Question: Following is the code for my ThreadSafe function
'''
public static void ThreadSafe(Action action)
{
System.Windows.Threading.Dispatcher.CurrentDispatcher.Invoke(System.Windows.Threading.DispatcherPriority.Normal,
new MethodInvoker(action));
}
'''
I am using this 'ThreadSafe' function to access various cross-thread actions. Its working fine in other classes but when I am adding a user control 'Comment' in panel 'commentContainer', its showing following error.
> Cross-thread operation not valid exception
Following its screenshot with the code:

I want to pass the 'comment' string to this control. The control processing is based on this value.
I think my way of using this function is wrong. Can any one please improve my code if its not correct? And if correct then please tell me what to do to solve this issue?
Also note that when I removed the 'foreach' loop, the background worker is working fine.
'setTopicInfo()' code:
'''
public void setTopicInfo()
{
try
{
TopicInfo.Text = "Topic Views: " + dops.getVisiteds(tid) + " | " +
"People Involved: " + dops.getPeopleInvolved(tid) + " | ";
}
catch (Exception)
{ TopicInfo.Text = "[Some error occured while loading Topic Information. Please reopen or refresh this topic.] | "; }
}
'''
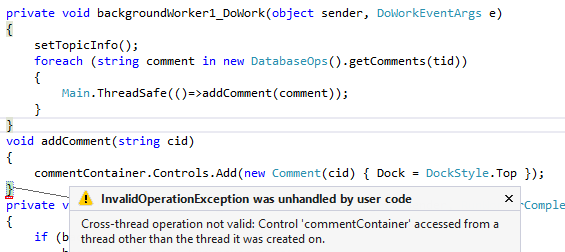
Answer: 'Dispatcher.CurrentDispatcher' returns a 'Dispatcher' for the current thread. In this example, the 'ThreadSafe' method was invoking the 'Action' on the current thread rather than on the thread that created 'commentContainer' (usually referred to as the UI thread.)
WinForms facilitates invoking code on the UI thread through the 'Control.Invoke' and 'Control.BeginInvoke' methods. A quick one-line fix to this example is replacing the call to 'Main.ThreadSafe' with a call to 'commentContainer.Invoke' or 'commentContainer.BeginInvoke'. You may also take advantage of the 'BackgroundWorker.ProgressChanged' event, as suggest by Bill Sambrone.